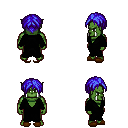
a pixel art fantasy rpg character, male body template, orc, green skin, black robe, magenta pants, blue parted hairstyle, brown slippers, four views (front, back, left, right), 2x2 character sprite sheet, small pixel art, hard edges, no anti-aliasing